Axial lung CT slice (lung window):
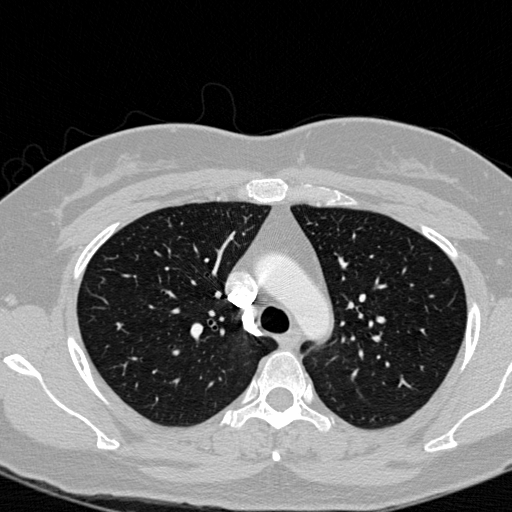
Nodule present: no